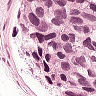
Metastatic tissue present: yes